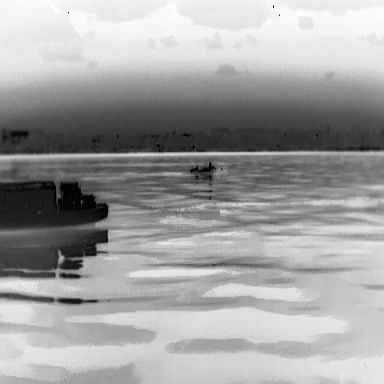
There are two objects shown in the infrared image, including a fishing_boat, and a warship.